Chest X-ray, PA view. Patient: 21 years old, sex M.
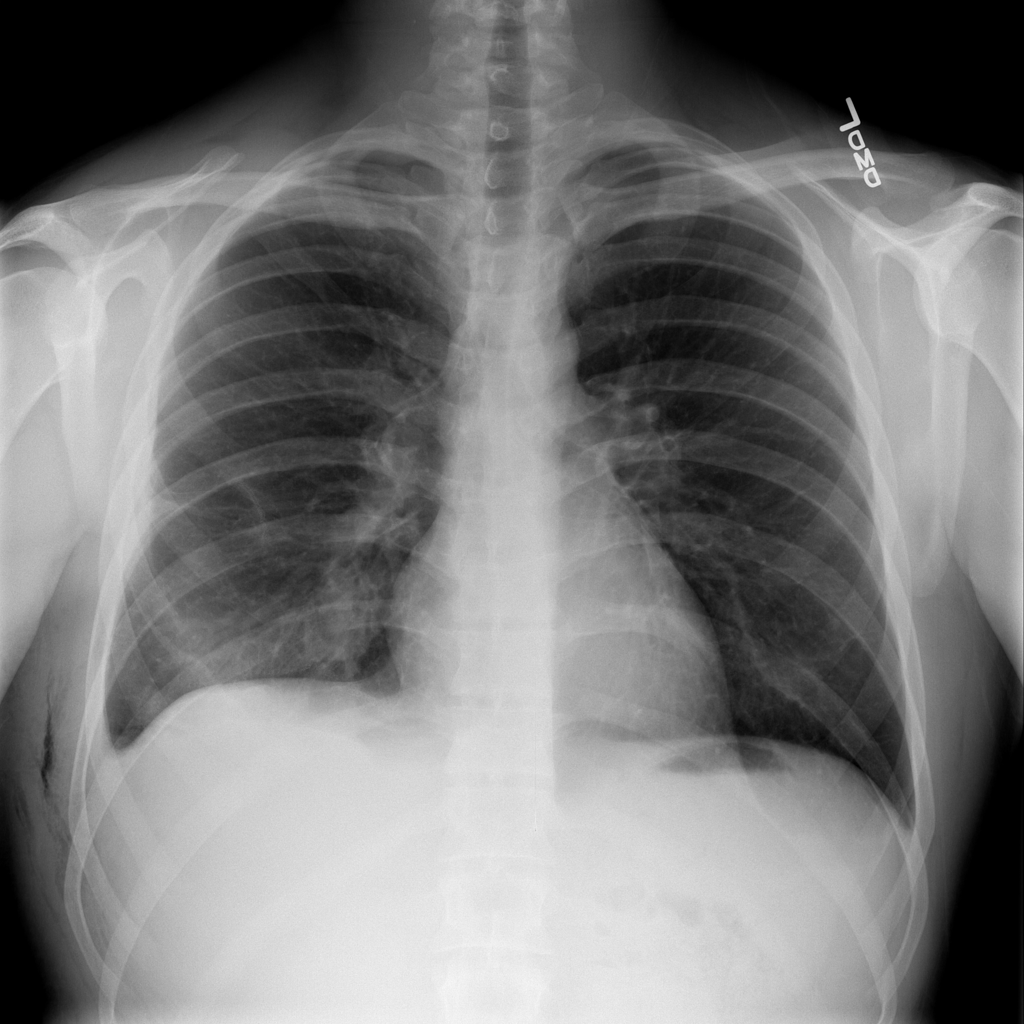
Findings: Effusion, Emphysema, Infiltration, Pleural_Thickening